Field crop: maize
Growth stage: 2
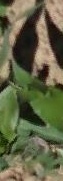
Species: maize